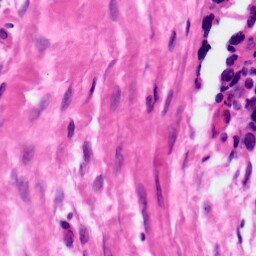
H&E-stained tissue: Ovarian